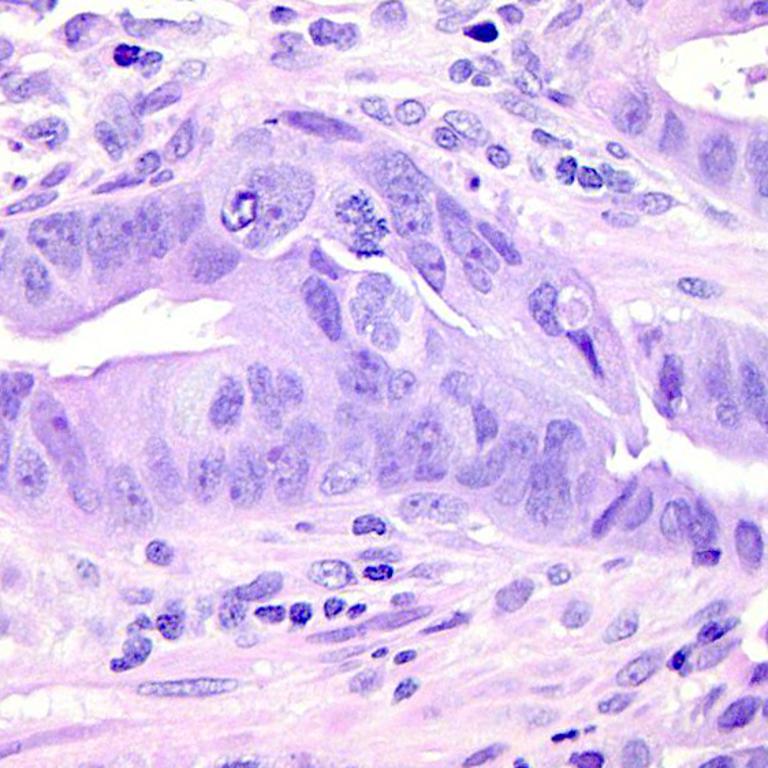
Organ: colon
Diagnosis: adenocarcinomas